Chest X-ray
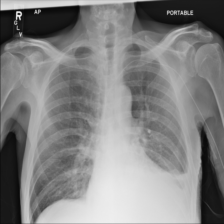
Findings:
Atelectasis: negative
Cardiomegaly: negative
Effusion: negative
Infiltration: negative
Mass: negative
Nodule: negative
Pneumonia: negative
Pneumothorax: negative
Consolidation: negative
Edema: negative
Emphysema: negative
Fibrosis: negative
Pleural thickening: negative
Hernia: negative